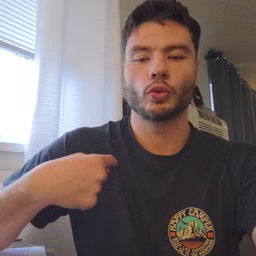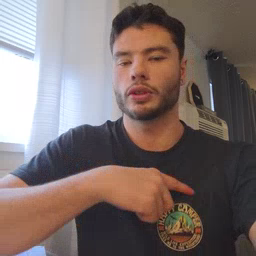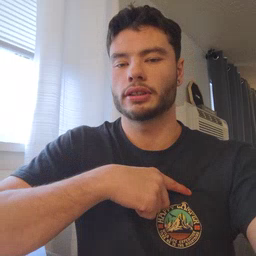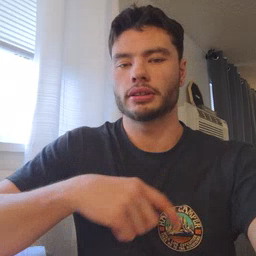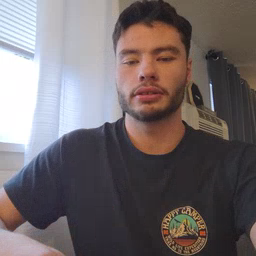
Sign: weus